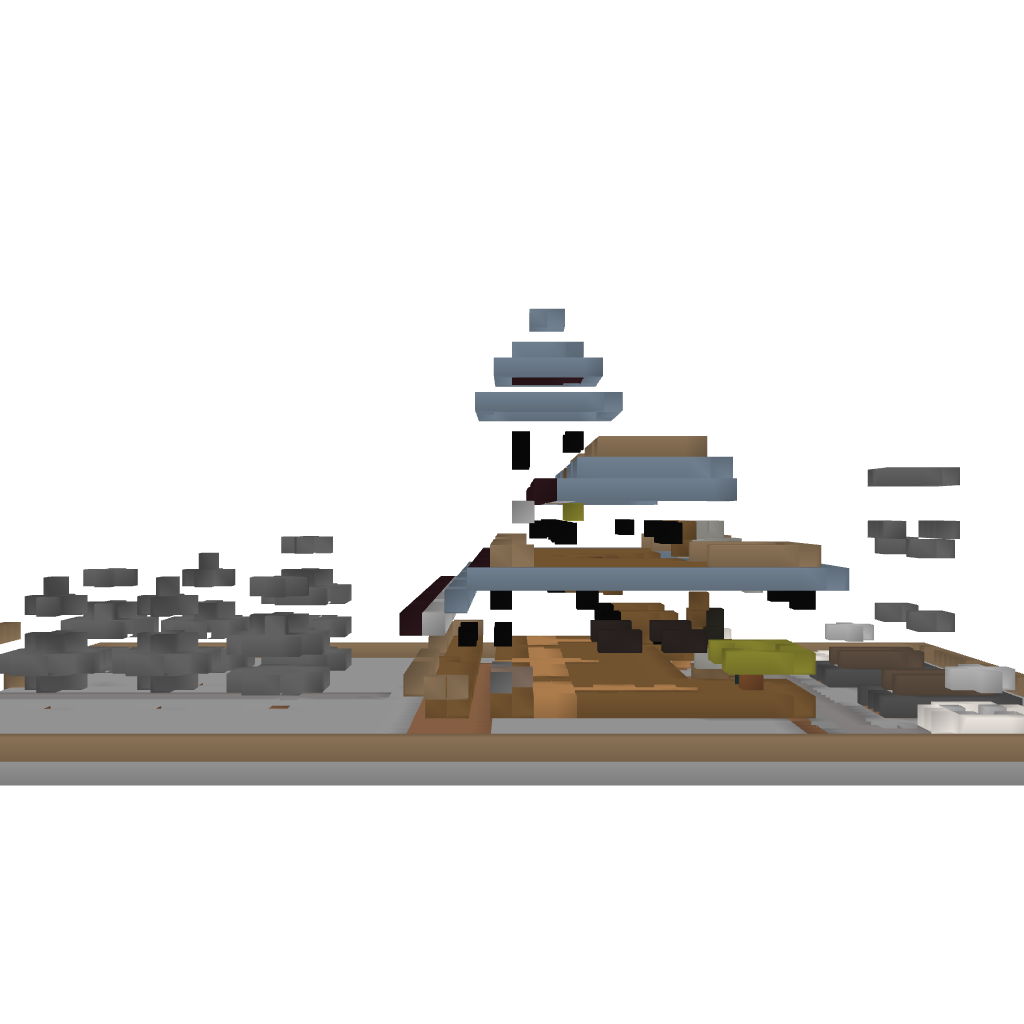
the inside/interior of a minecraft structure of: Victorian Mansion House